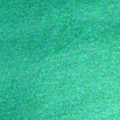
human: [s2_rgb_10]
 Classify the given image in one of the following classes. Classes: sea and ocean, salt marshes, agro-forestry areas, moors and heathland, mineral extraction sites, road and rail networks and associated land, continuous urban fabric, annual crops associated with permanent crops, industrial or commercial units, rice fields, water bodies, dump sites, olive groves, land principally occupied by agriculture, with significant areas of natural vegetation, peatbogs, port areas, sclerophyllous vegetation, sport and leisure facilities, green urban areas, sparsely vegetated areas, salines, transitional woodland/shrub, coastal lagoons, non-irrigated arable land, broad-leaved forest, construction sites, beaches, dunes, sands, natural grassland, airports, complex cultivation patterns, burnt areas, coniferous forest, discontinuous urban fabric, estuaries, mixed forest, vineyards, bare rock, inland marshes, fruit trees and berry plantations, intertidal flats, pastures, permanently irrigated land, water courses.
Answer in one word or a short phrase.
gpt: sea and ocean